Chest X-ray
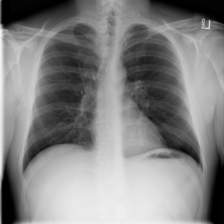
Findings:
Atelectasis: negative
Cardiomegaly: negative
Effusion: negative
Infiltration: negative
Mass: negative
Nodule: negative
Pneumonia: negative
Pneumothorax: negative
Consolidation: negative
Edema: negative
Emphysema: negative
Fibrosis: negative
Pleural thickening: negative
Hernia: negative